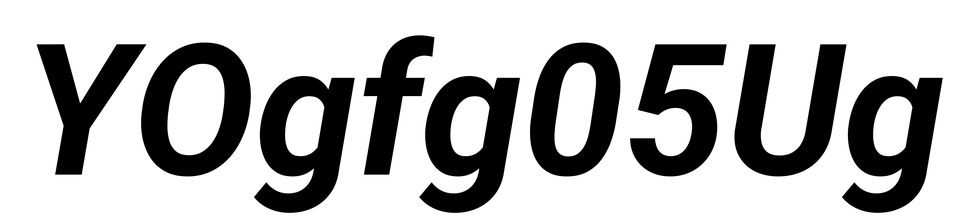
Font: Roboto-Italic_Bold_Italic